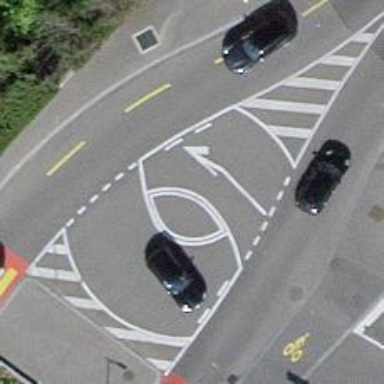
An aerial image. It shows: Roundabout.